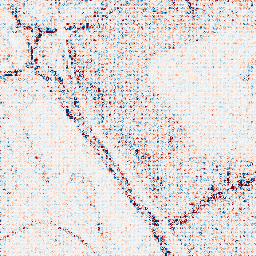
Category: wavelet
Decomposition family: wavelet_biorthogonal
Decomposition parameters: wavelet: bior3.5
level: 1
Upsampling method: sinc_hamming
Upsampling parameters: scale: 8
kernel_size: 8
Upsampling scale: 8